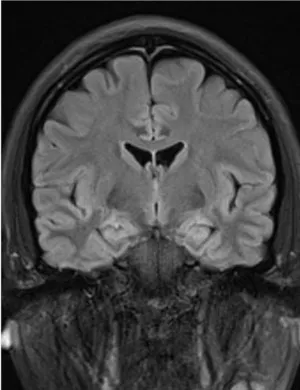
Improved symmetry at 3.5 months. After poisoning.
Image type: radiology (mri)